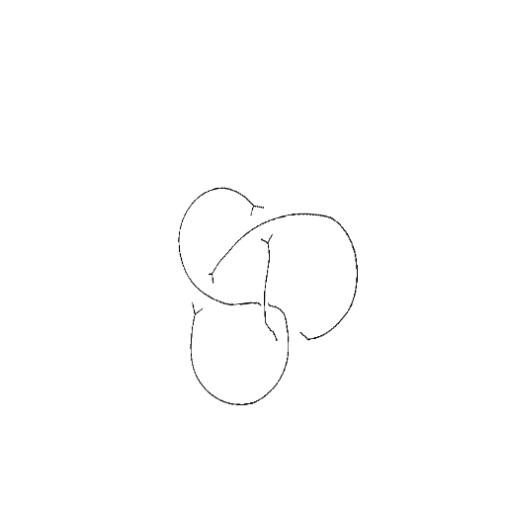
Crossing number: 4